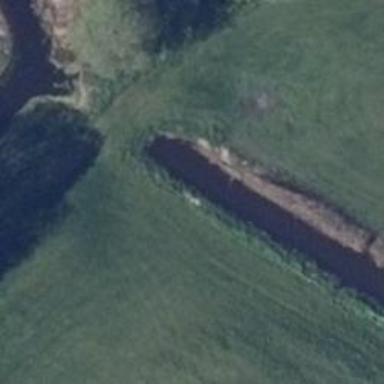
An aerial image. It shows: Culvert tunnel.